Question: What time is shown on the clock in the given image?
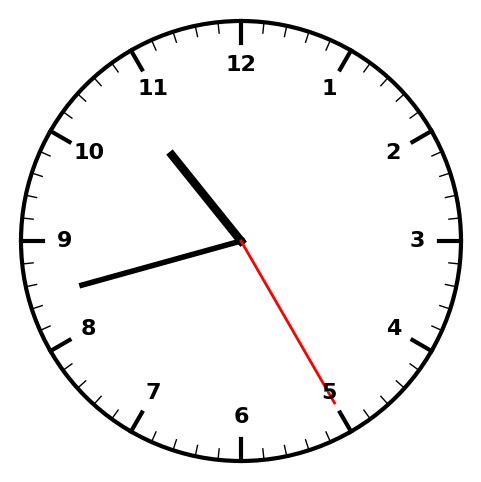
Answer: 10:42:25